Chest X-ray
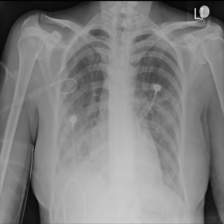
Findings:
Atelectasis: negative
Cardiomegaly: negative
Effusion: negative
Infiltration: positive
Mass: negative
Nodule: negative
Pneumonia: negative
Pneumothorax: negative
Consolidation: positive
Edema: negative
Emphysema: negative
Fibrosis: negative
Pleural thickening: negative
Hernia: negative